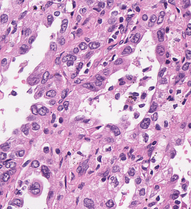
Tumor epithelial tissue: yes
Tumor-associated stroma tissue: no
Normal tissue: no